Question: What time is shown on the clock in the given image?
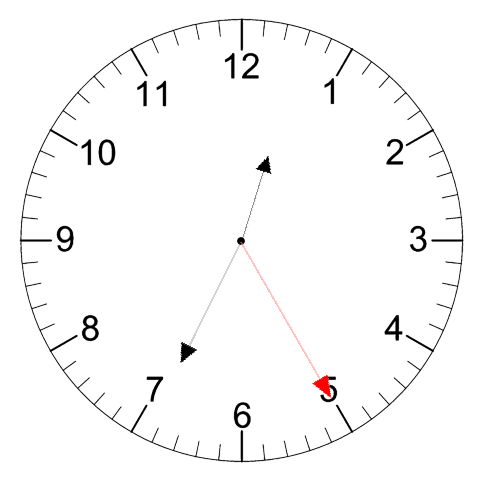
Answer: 12:34:25